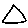
Label: triangle